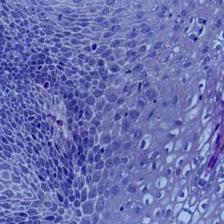
Diagnosis: OSCC